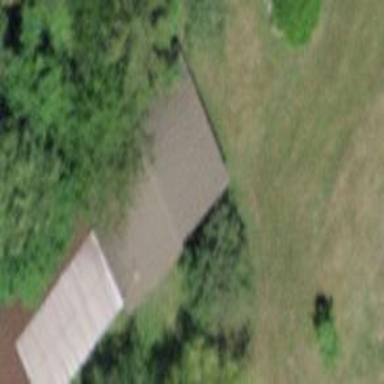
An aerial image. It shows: Rural barn.